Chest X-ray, PA view. Patient: 44 years old, sex M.
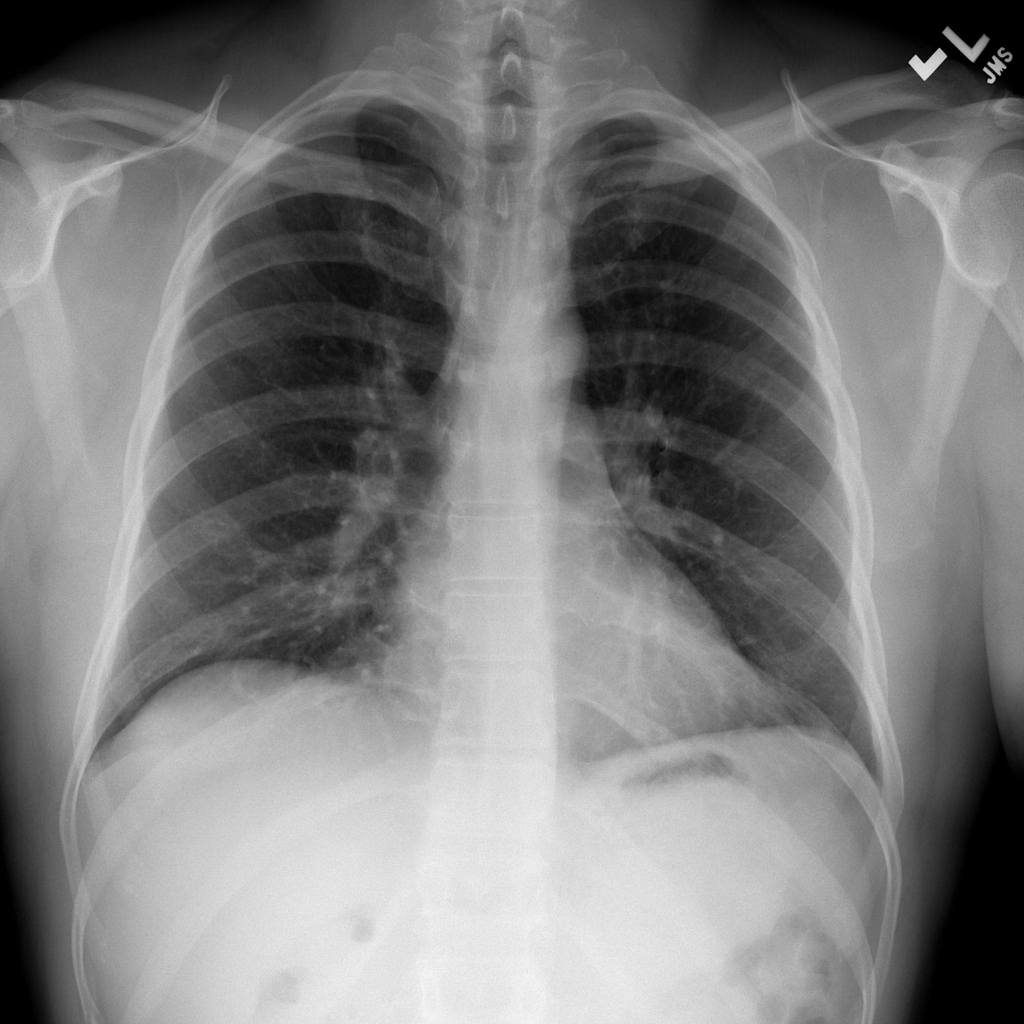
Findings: No Finding